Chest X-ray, PA view. Patient: 58 years old, sex M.
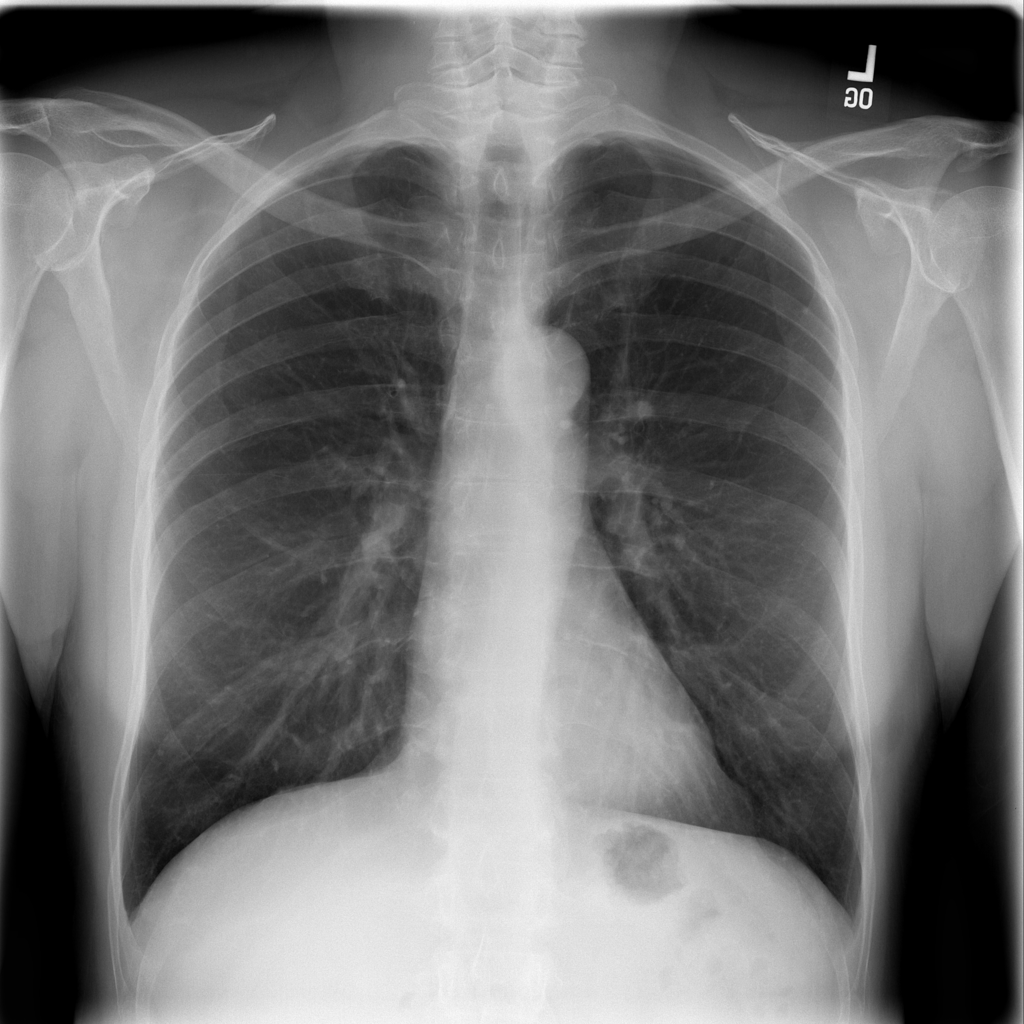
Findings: No Finding